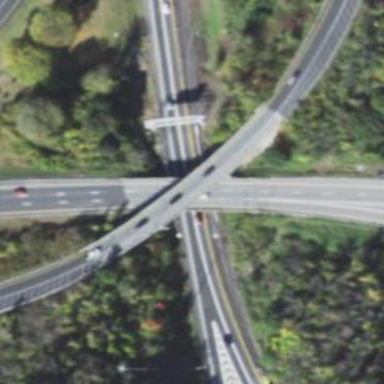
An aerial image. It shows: Motorway junction.